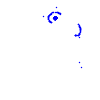
Particle: electron